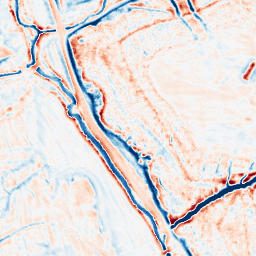
Category: edge_preserving
Decomposition family: bilateral
Decomposition parameters: d: 15
sigma_color: 150
sigma_space: 75
Upsampling method: bspline
Upsampling parameters: scale: 2
Upsampling scale: 2